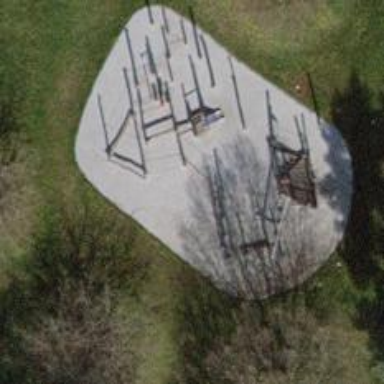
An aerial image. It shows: Playground area for leisure land.